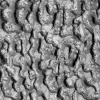
Atmospheric dust classification: not_dusty